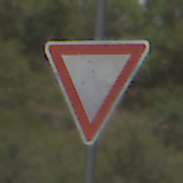
Verkehrszeichen: VorfahrtGewaehren
Umgebung: Outdoor, Nature
Tageszeit: Midday
Wetter: PartlyCloudy
Licht: Natural
Jahreszeit: NotSpecified
Kontrast: HighContrast